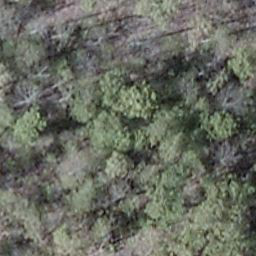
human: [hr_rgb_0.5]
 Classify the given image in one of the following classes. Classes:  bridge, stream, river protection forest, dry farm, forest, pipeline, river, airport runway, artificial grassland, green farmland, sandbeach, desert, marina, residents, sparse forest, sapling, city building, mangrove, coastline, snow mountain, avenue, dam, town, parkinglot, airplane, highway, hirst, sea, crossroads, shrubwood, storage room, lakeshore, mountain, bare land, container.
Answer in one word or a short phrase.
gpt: shrubwood